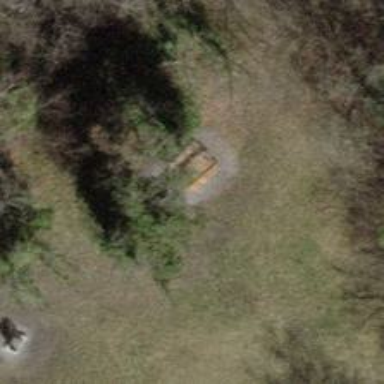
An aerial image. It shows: Picnic table located in leisure land area.